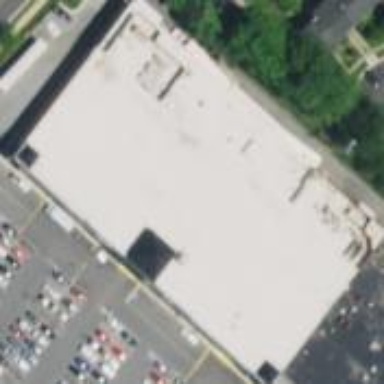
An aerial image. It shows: Retail building housing supermarket.